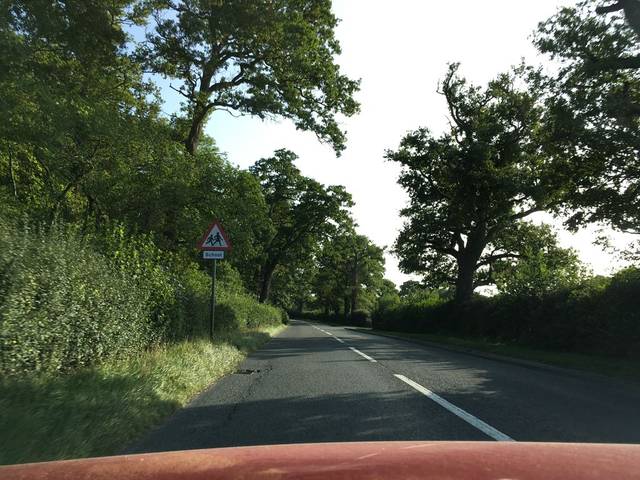
Region: United Kingdom
Coordinates: 51.914, -2.294